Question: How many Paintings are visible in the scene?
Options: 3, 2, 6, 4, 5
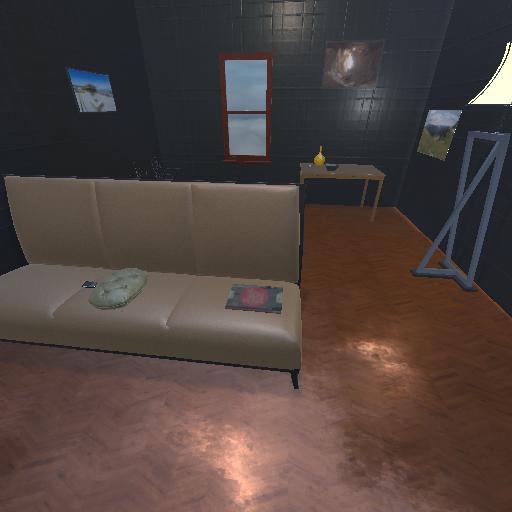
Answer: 3